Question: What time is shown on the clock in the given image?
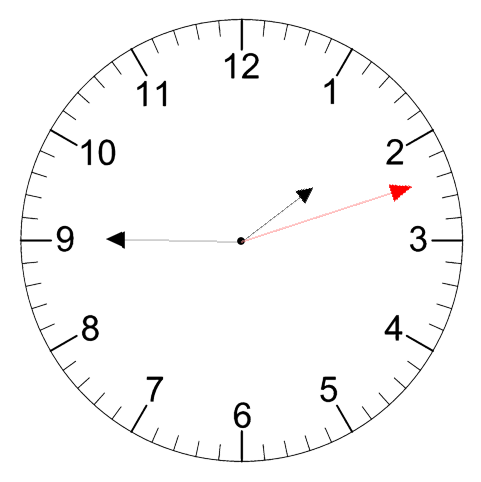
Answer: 01:45:12